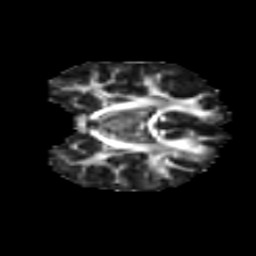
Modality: FA
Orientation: coronal
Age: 14
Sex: female
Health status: ill
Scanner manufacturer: ge
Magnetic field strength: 3 T
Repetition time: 6.752 s
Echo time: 0.079 s